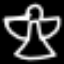
Label: angel